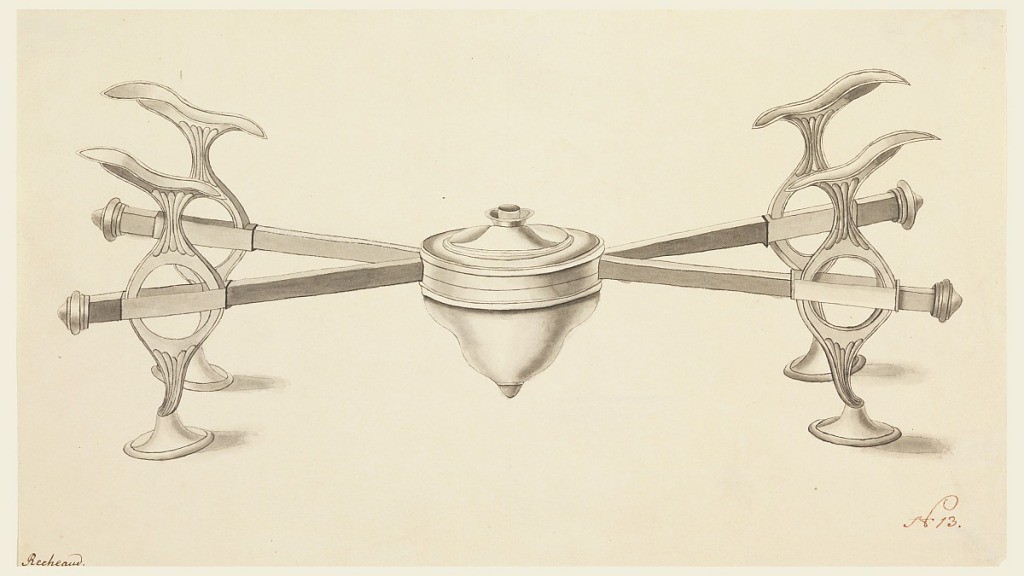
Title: Design for a Dish Stand with Extending Arms and a Small Spirit Lamp
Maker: Joseph Anton Seethaler II, German, 1799–1868
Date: ca. 1800
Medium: Pen and black ink, brush and gray wash on paper
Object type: Drawing
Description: Four vase forms support cross bars holding a spirit lamp in the center.